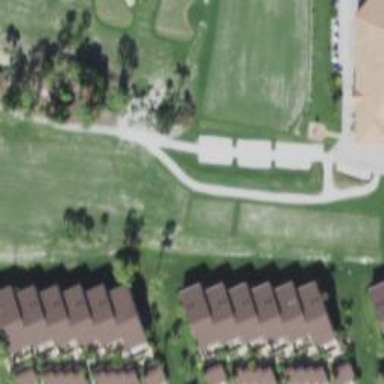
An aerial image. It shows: Path designated for golf carts.